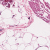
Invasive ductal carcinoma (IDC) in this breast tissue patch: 0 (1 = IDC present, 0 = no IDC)